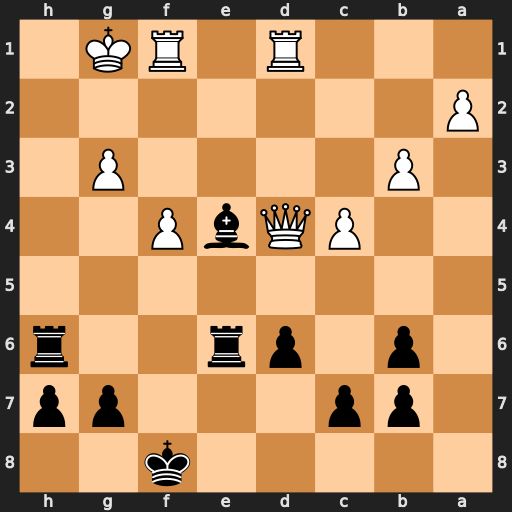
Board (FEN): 5k2/1pp3pp/1p1pr2r/8/2PQbP2/1P4P1/P7/3R1RK1
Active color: b
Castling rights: -
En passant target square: -
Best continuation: Rh1+ Kf2 Rh2+ Ke3 Bf5+ Qe5 dxe5